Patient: sex M, age 29
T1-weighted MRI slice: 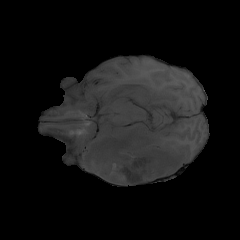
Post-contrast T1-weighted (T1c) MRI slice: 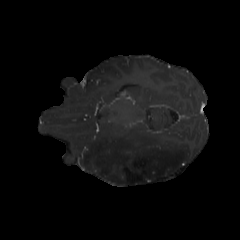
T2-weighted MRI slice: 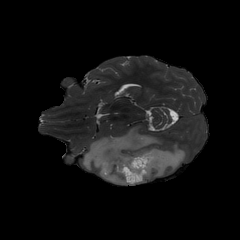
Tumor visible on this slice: yes
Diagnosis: Astrocytoma, IDH-mutant
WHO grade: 4